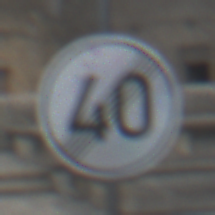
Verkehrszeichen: EndeGeschwindigkeit40
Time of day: MorningAfternoon
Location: Outdoor (Suburban)
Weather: PartlyCloudy
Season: NotSpecified
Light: Natural